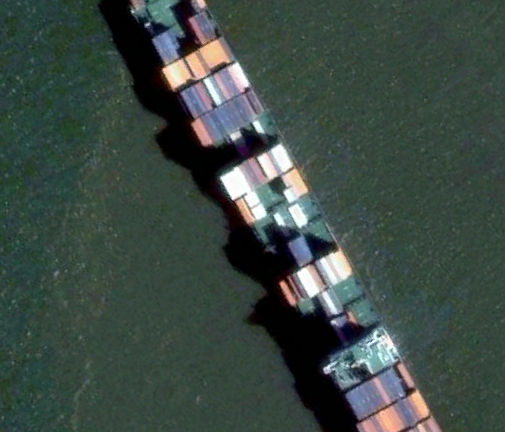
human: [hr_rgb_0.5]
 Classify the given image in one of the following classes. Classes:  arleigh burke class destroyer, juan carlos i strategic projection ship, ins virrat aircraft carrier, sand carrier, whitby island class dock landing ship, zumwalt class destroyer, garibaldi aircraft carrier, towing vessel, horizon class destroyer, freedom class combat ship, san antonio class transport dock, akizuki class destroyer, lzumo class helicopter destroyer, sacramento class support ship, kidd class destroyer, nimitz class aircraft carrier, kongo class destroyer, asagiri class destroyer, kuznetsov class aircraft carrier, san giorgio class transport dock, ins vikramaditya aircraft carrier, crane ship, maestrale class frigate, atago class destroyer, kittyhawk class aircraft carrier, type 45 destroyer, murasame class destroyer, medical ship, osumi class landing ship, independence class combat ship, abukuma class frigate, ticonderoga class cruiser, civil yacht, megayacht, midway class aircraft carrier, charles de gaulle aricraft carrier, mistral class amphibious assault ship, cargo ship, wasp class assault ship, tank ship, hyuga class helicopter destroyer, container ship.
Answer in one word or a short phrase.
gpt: Container ship